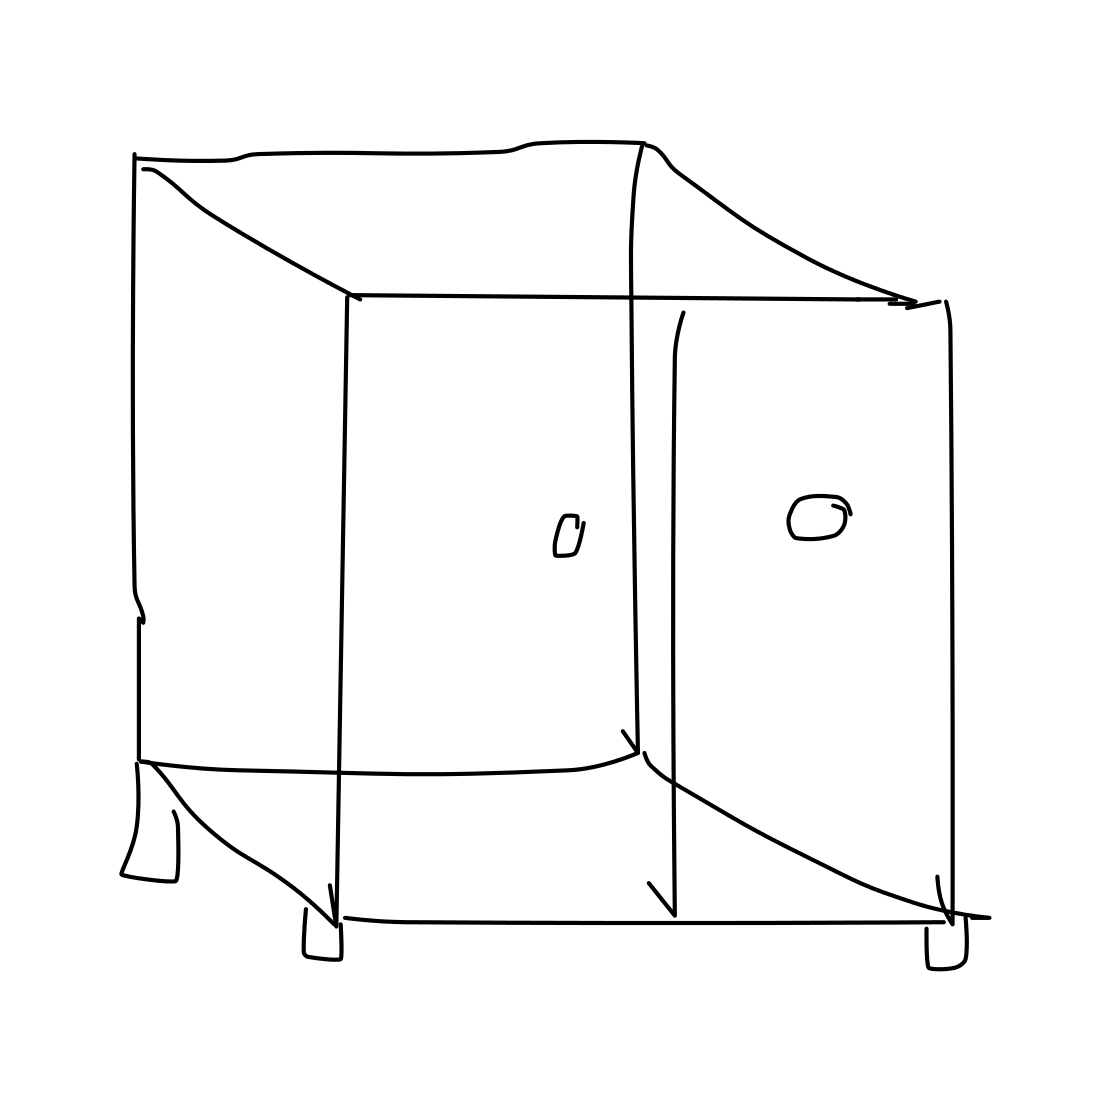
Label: cabinet